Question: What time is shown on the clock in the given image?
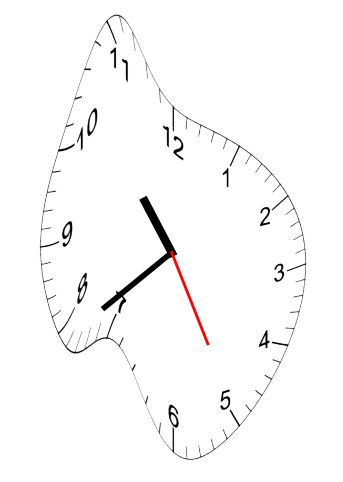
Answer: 10:38:25